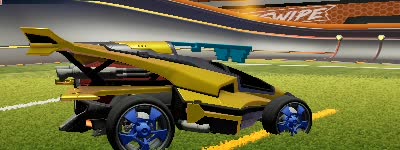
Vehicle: aftershock